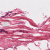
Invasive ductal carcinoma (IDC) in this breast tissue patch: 0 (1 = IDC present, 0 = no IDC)